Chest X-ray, AP view. Patient: 62 years old, sex M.
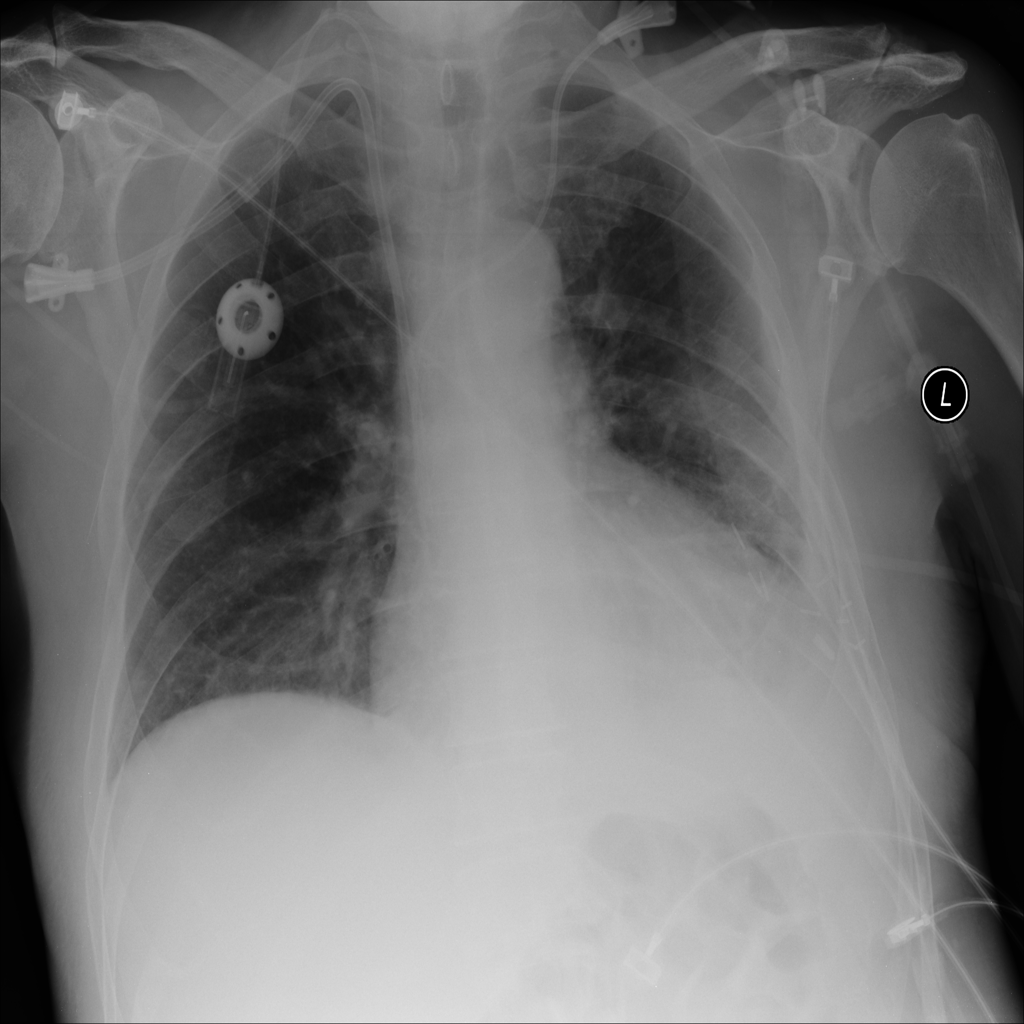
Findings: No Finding